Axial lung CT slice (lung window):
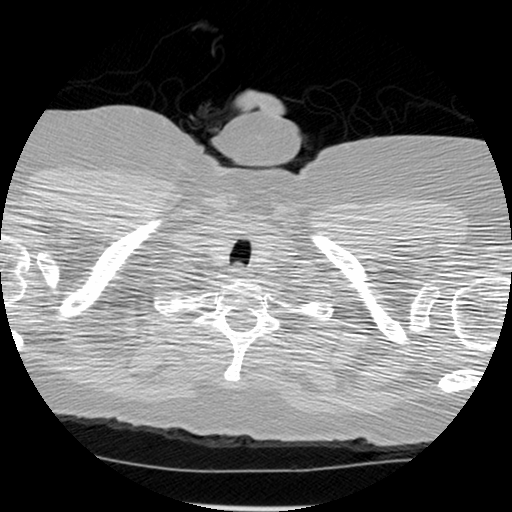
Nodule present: no